Question: It is possible insert DockArea or other else docking element like it is on the picture.
In WPF Ribbon.

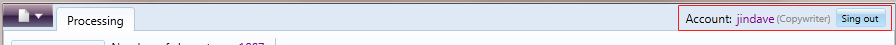
Answer: You can use ribbon <URL>:
'''
<ribbon:Ribbon.HelpPaneContentTemplate>
<DataTemplate>
<StackPanel Orientation="Horizontal">
<TextBlock Text="Account: ..." VerticalAlignment="Center" />
<Button Content="Sing out" Click="Button_Click" Margin="2,0,2,0" VerticalAlignment="Center" />
</StackPanel>
</DataTemplate>
</ribbon:Ribbon.HelpPaneContentTemplate>
'''